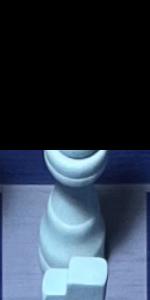
Label: Queen_White